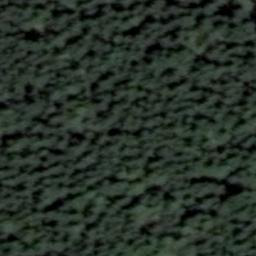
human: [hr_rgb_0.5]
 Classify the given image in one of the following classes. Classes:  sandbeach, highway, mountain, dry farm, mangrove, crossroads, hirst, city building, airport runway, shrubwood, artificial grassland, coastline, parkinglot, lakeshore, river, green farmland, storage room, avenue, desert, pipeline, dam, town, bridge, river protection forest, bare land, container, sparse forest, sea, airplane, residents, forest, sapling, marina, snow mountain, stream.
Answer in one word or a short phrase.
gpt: forest